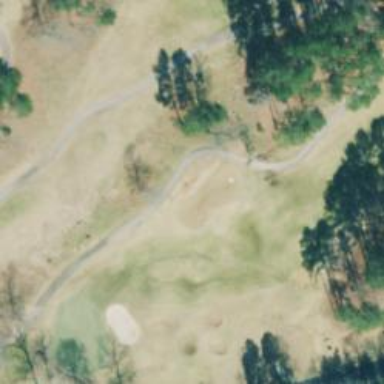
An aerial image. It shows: Path for both road and golf.